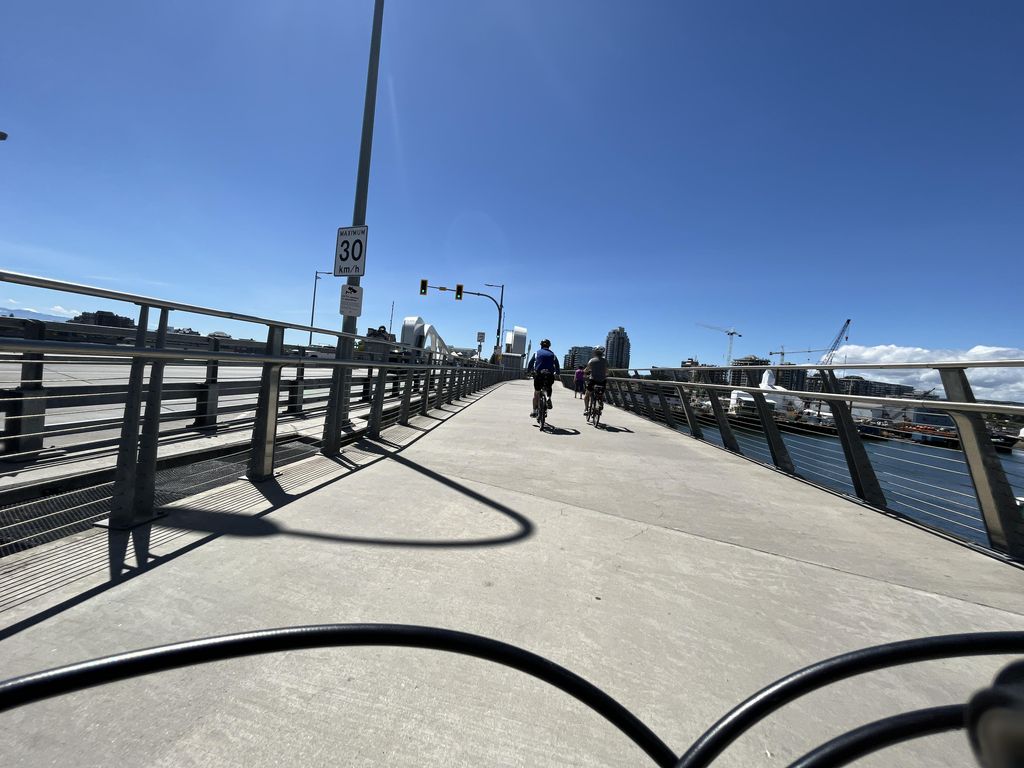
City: victoria